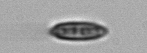
Label: pennate